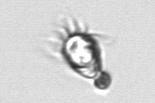
Label: Paratontonia_gracillima